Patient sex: M
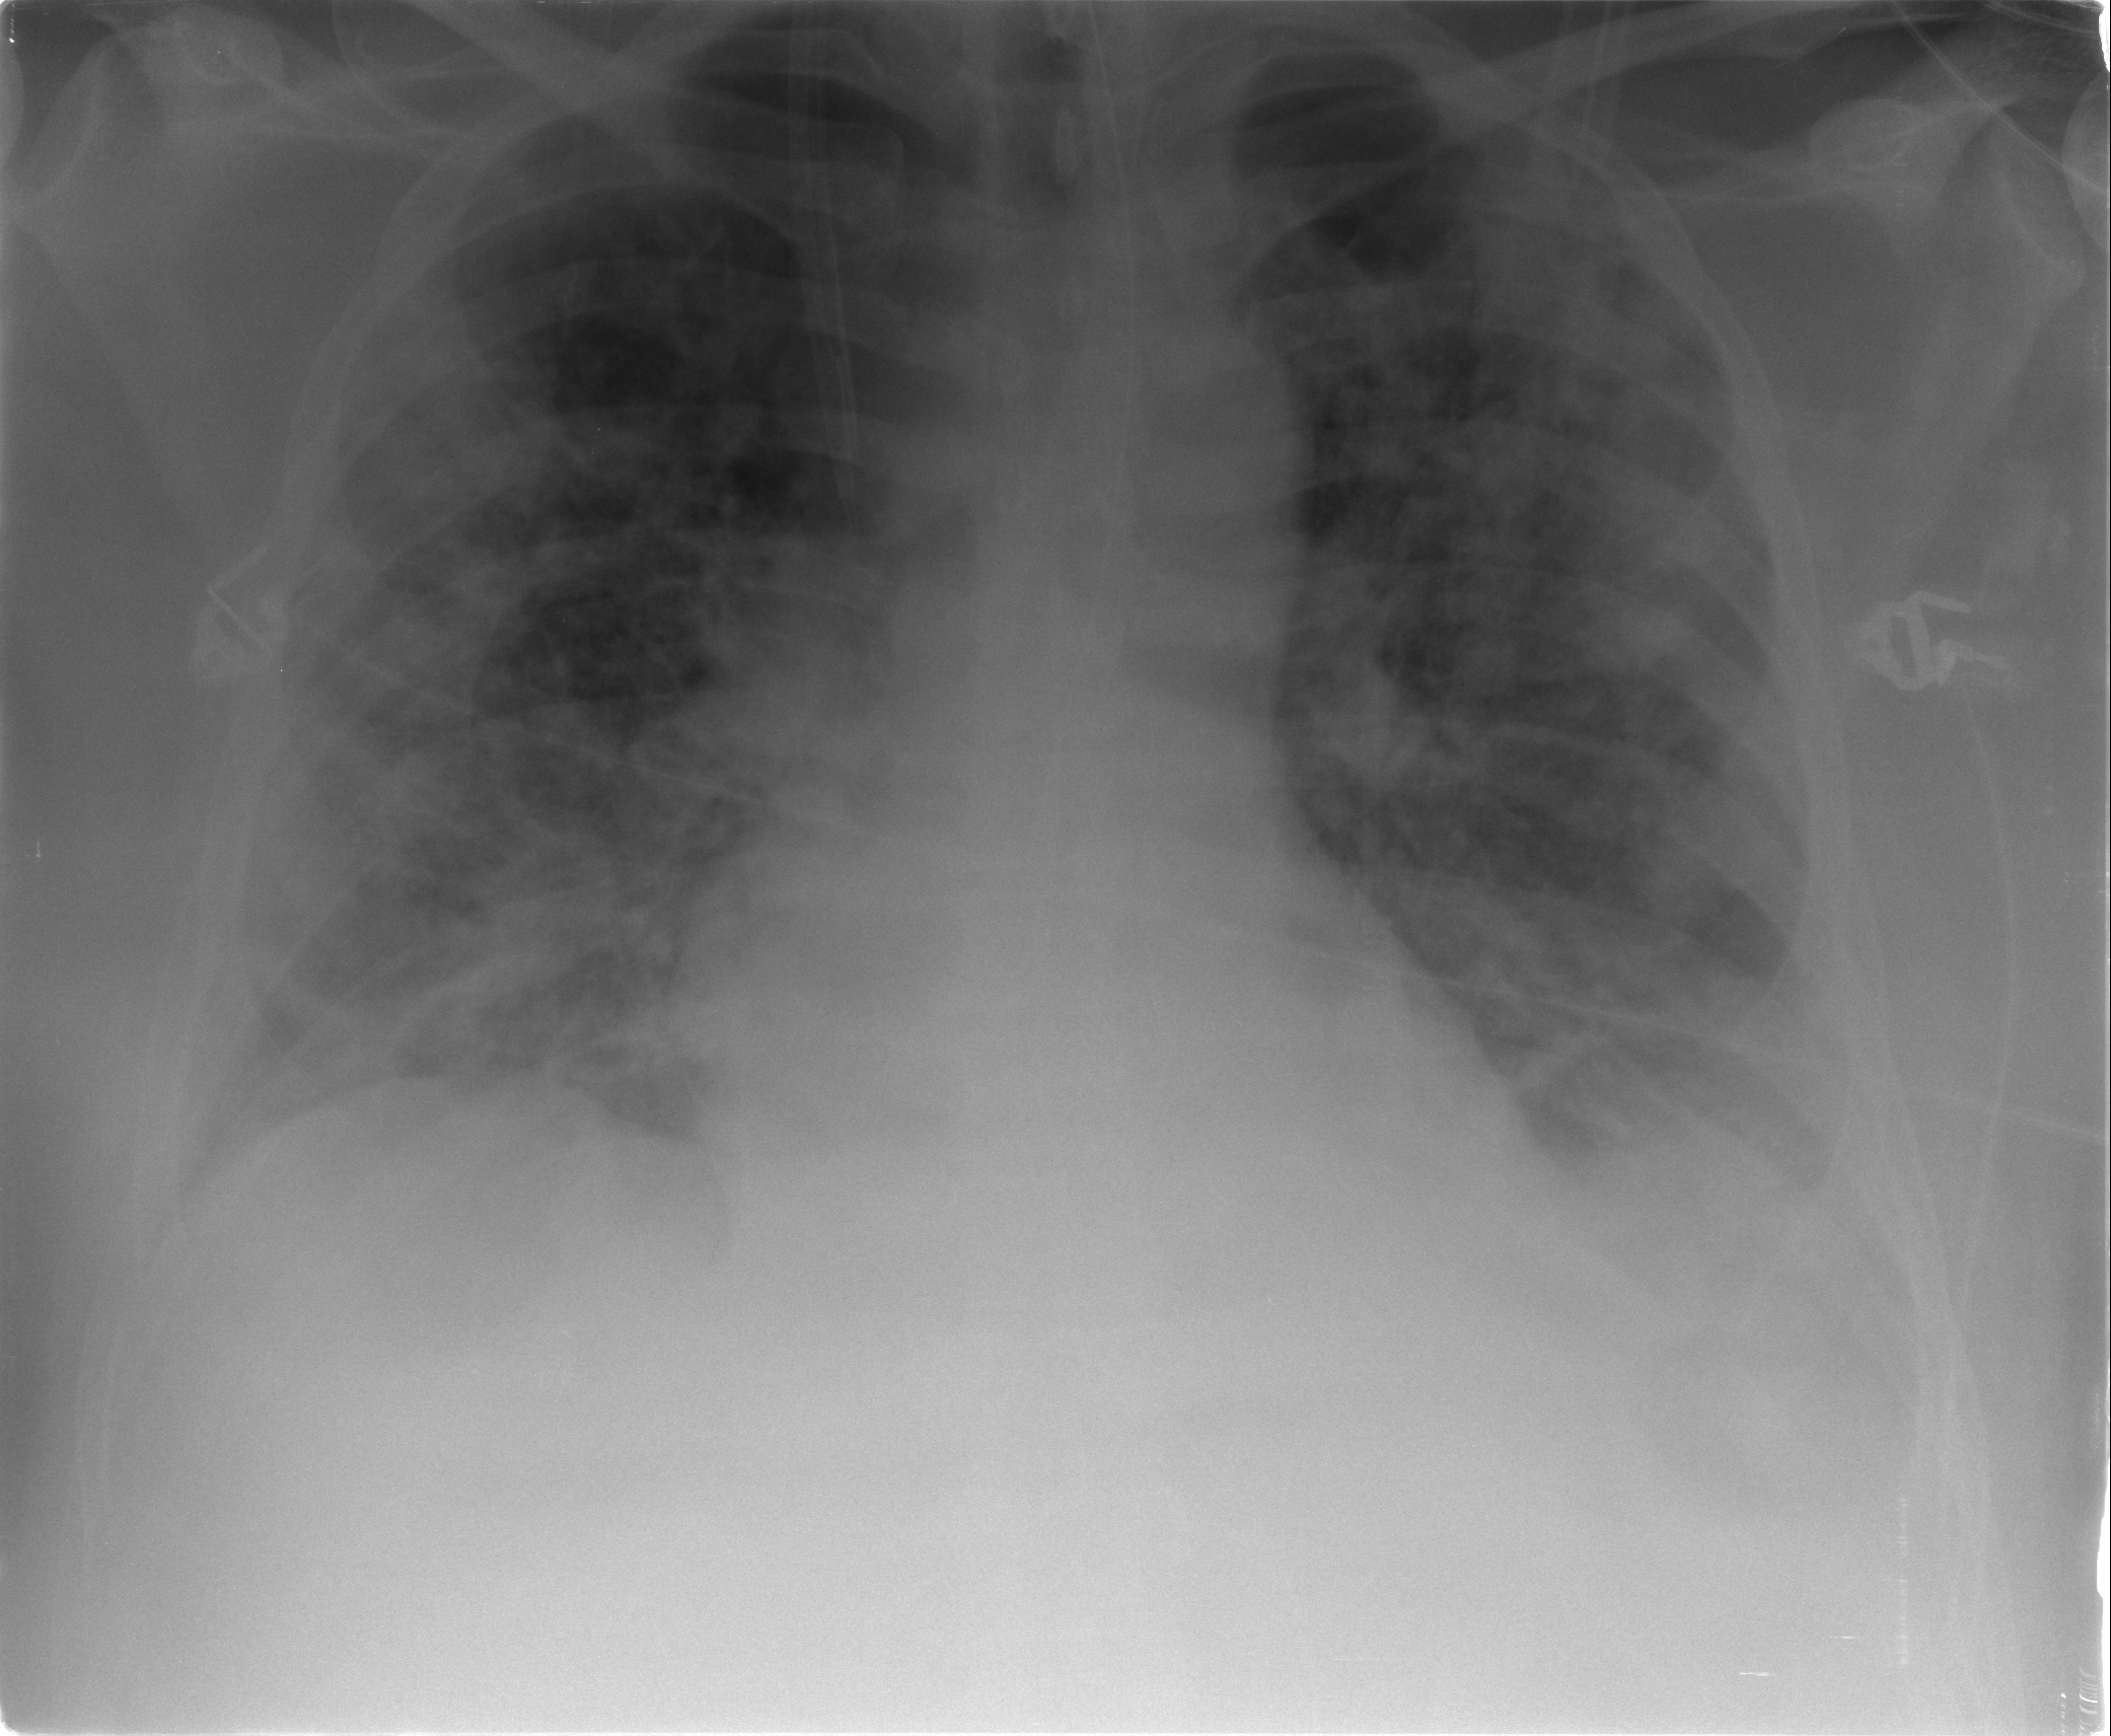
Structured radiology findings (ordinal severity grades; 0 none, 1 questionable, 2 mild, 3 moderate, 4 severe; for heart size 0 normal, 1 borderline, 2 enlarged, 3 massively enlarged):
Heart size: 0
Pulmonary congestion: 1
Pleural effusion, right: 2
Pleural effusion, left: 2
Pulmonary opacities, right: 3
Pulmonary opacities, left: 3
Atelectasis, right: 2
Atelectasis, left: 2